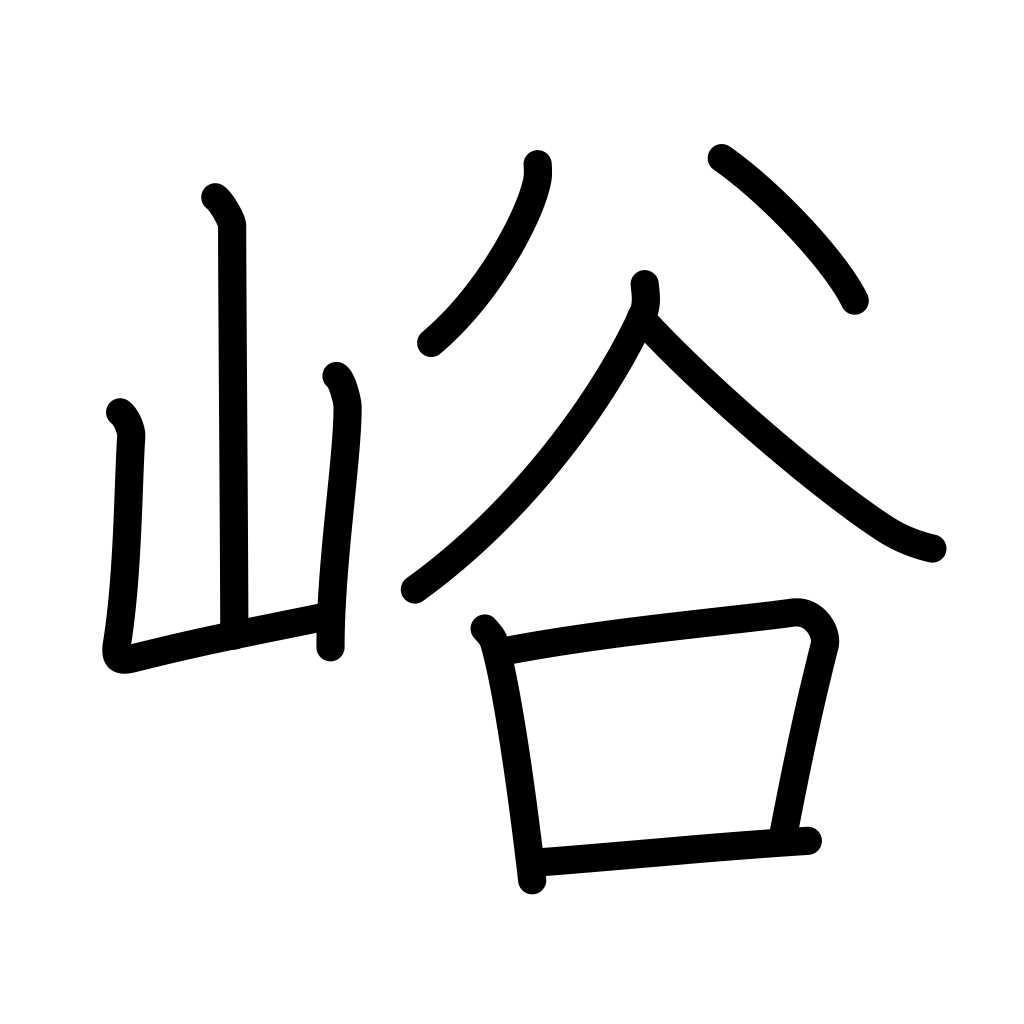
Meaning: ravine